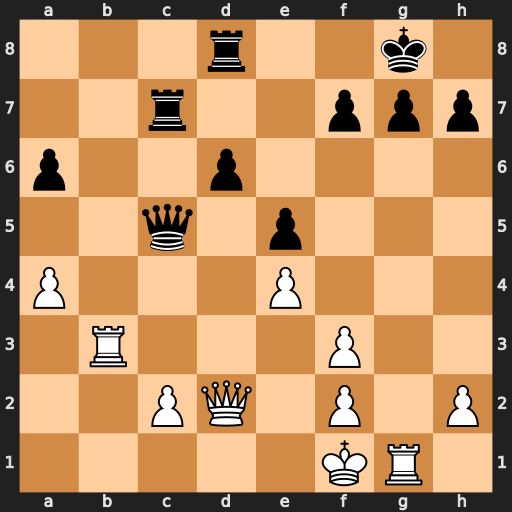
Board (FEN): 3r2k1/2r2ppp/p2p4/2q1p3/P3P3/1R3P2/2PQ1P1P/5KR1
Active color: w
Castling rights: -
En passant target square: -
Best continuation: Rxg7+ Kxg7 Qg5+ Kf8 Qxd8+